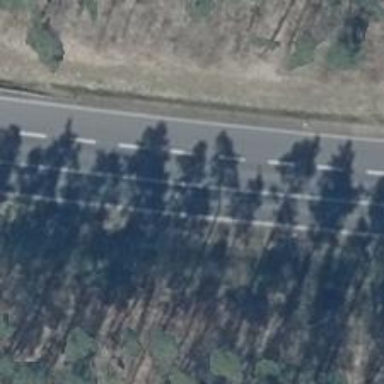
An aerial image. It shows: Asphalt motorroad with trunk classification.